Field crop: tomato
Growth stage: 1
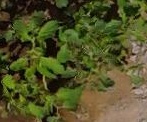
Species: tomato